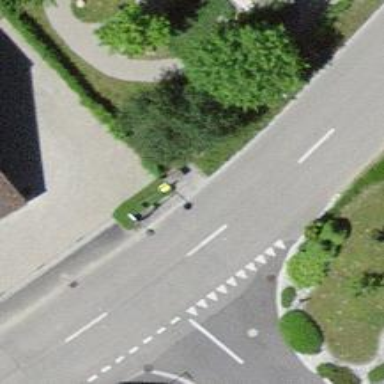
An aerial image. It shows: Post box is visible.